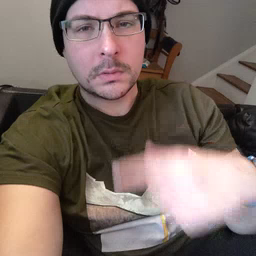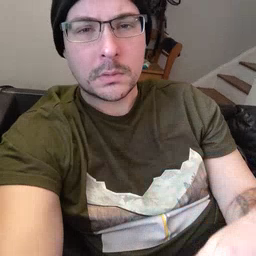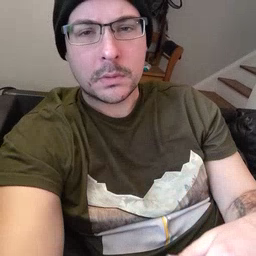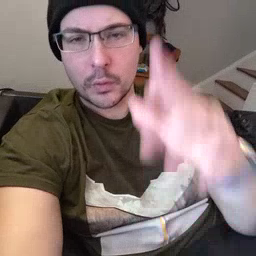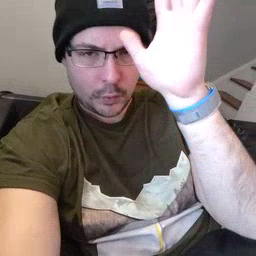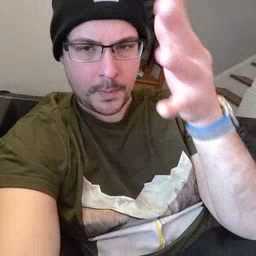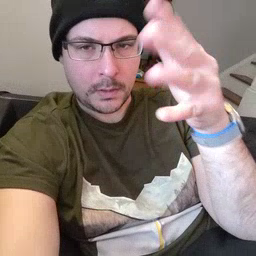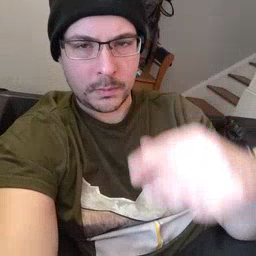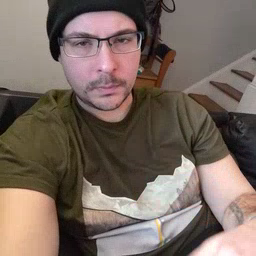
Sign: grandpa